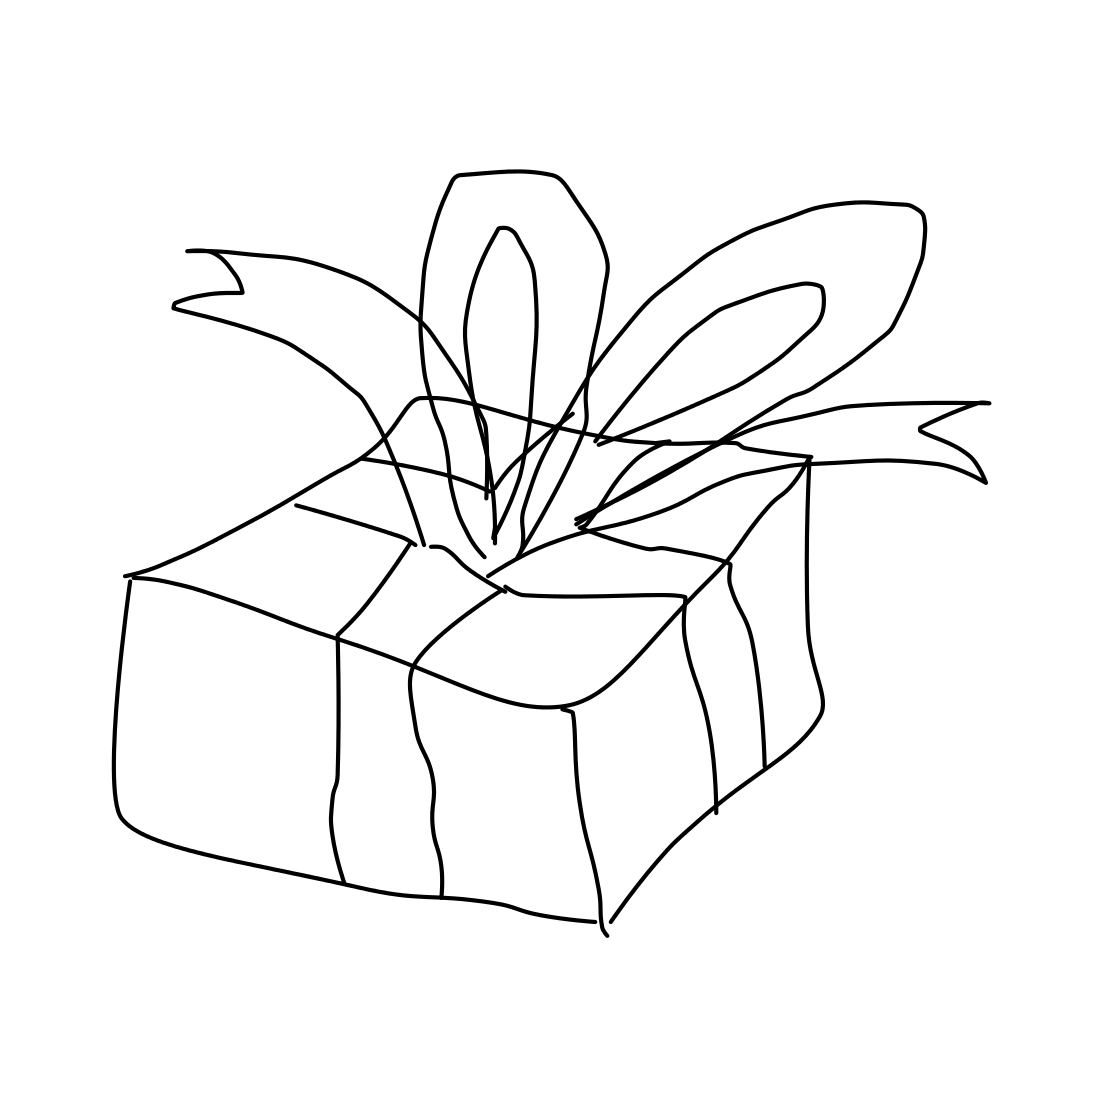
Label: present